Question: First of all, my apologies if this question is a duplicate - but I find it difficult, putting short, precise words on my problem.

I've got these entities.
The left contains several groups (like in Unix, in order to make data available to a whole group at once) and at the moment, it's always 1. The right one contains projects - and the middle one makes sure, that one group can gain access to several projects.
As you can see, there are foreign key relationships among them. Now, I want to create a new project in . When doing that, it returns an error:
> Cannot add or update a child row: a foreign key constraint fails
('nmd'.'nmd__tree', CONSTRAINT 'FK_nmd__tree' FOREIGN KEY ('treeid')
REFERENCES 'nmd__helperusergrouphierarchy' ('treeidfk'))
This makes sense, since the nmd_tree relies on a valid foreign key in the helper entity - but at the same time, it presents the problem, that the isn't yet known, since it is autogenerated in
A solution could be to remove the relations, insert the record in , extract the newly written primary key () and create a record in the middle helper entity with the new id. It will work, but is really not very elegant. Also, removed relations presents other, potential problems.
My intentions are to create a query, that deals with this problem by creating both records at once. I know, it isn't possible to make a double insert and found <URL>, as well as an article, suggesting stored procedures, which I don't see should make a difference
I would really appreciate a push in the right direction, please.
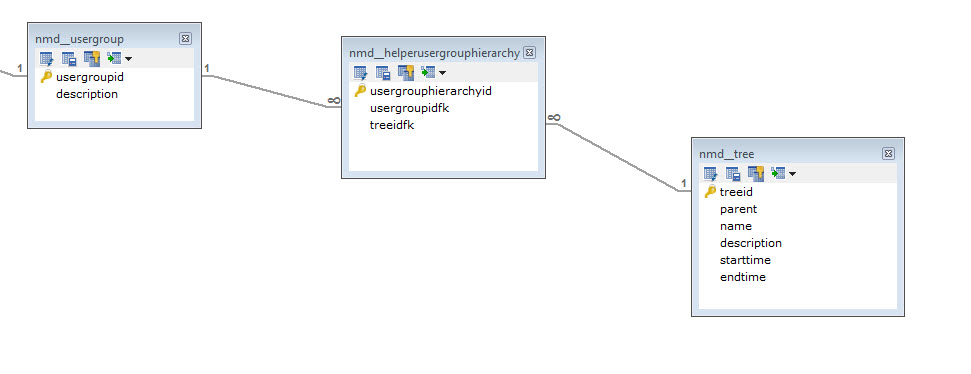
Answer: It seems you've got your constraints defined in the wrong direction; The middle table should have two foreign key constraints not the two end tables. That way, you can insert records in the two end tables and then link them up using the middle table.